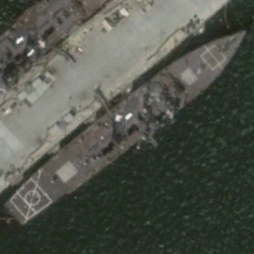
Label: destroyer